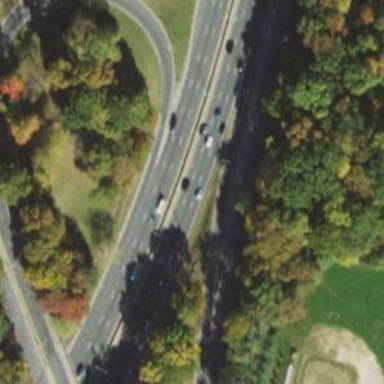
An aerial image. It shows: Asphalt motorway.